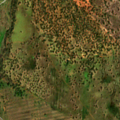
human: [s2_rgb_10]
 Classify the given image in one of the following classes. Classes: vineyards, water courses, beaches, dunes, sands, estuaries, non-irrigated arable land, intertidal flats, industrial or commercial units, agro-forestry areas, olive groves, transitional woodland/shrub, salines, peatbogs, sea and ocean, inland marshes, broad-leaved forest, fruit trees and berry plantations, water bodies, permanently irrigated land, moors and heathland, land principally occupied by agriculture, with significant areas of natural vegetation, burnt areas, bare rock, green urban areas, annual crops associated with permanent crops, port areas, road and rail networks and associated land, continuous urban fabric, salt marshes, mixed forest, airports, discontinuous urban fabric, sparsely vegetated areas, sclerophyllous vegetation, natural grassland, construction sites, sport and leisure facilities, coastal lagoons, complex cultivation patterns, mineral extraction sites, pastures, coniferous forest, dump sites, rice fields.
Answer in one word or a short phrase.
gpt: agro-forestry areas, broad-leaved forest, transitional woodland/shrub